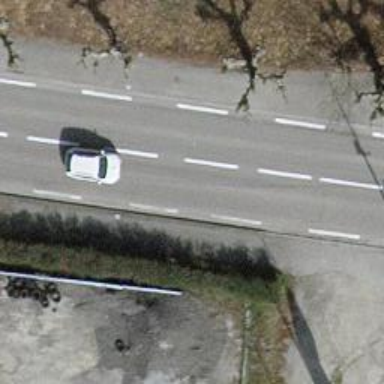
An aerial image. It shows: Primary highway with asphalt surface and designated lane for cyclists.